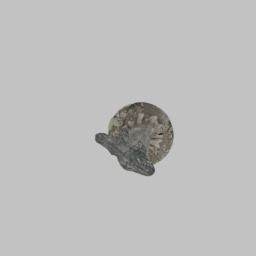
Label: nature